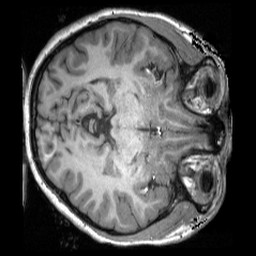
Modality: T1w
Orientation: axial
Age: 18
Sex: female
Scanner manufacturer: siemens
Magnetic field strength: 3 T
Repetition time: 2.3 s
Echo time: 0.00308 s